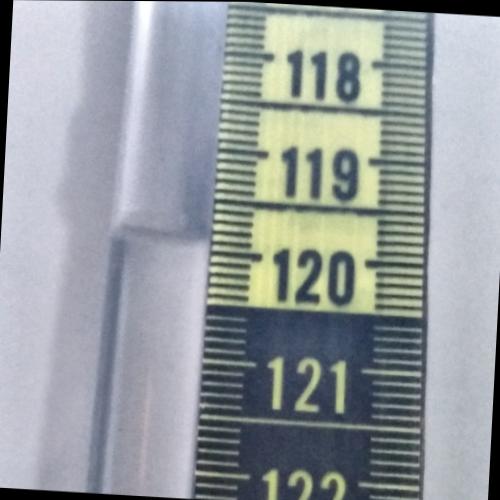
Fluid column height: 119.9 cm